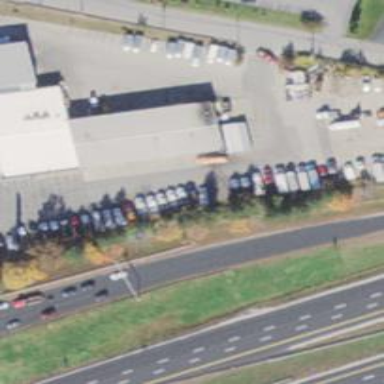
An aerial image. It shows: Car shop building.